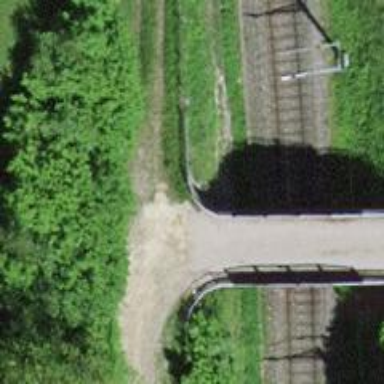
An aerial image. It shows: Track road on bridge with grade 1 tracktype.